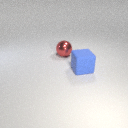
large red metal sphere behind large blue rubber cube